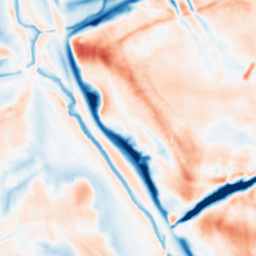
Category: multiscale
Decomposition family: dog_multiscale
Decomposition parameters: sigma_ratio: 1.6
n_scales: 5
base_sigma: 1
Upsampling method: regularized
Upsampling parameters: scale: 4
lambda_reg: 0.01
Upsampling scale: 4